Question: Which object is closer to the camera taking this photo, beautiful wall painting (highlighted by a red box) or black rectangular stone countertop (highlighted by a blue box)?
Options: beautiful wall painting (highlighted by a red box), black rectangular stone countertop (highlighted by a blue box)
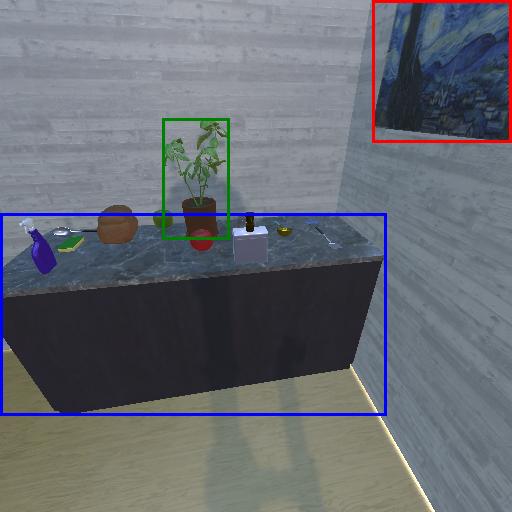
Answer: beautiful wall painting (highlighted by a red box)